Question: I'm trying to pixelate a JPEG with Java 6 and not having much luck. It needs to be with Java - not an image manipulation program like Photoshop, and it needs to come out looking old school - like this:

Can anybody help me?
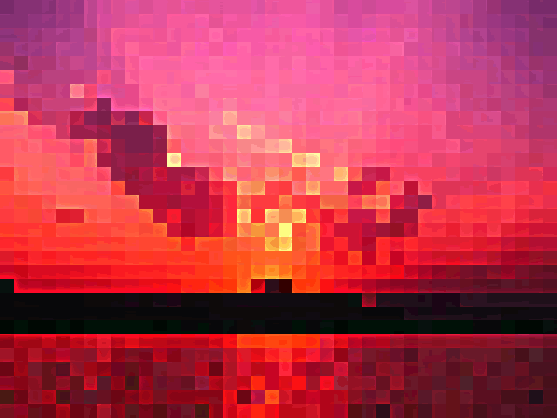
Answer: Using the 'java.awt.image' (<URL> APIs, you can easily loop through the image's pixels and perform the pixelation yourself.
Example code follows. You will need at least these imports: 'javax.imageio.ImageIO', 'java.awt.image.BufferedImage', 'java.awt.image.Raster', 'java.awt.image.WritableRaster', and 'java.io.File'.
Example:
'''
// How big should the pixelations be?
final int PIX_SIZE = 10;
// Read the file as an Image
img = ImageIO.read(new File("image.jpg"));
// Get the raster data (array of pixels)
Raster src = img.getData();
// Create an identically-sized output raster
WritableRaster dest = src.createCompatibleWritableRaster();
// Loop through every PIX_SIZE pixels, in both x and y directions
for(int y = 0; y < src.getHeight(); y += PIX_SIZE) {
for(int x = 0; x < src.getWidth(); x += PIX_SIZE) {
// Copy the pixel
double[] pixel = new double[3];
pixel = src.getPixel(x, y, pixel);
// "Paste" the pixel onto the surrounding PIX_SIZE by PIX_SIZE neighbors
// Also make sure that our loop never goes outside the bounds of the image
for(int yd = y; (yd < y + PIX_SIZE) && (yd < dest.getHeight()); yd++) {
for(int xd = x; (xd < x + PIX_SIZE) && (xd < dest.getWidth()); xd++) {
dest.setPixel(xd, yd, pixel);
}
}
}
}
// Save the raster back to the Image
img.setData(dest);
// Write the new file
ImageIO.write(img, "jpg", new File("image-pixelated.jpg"));
'''
---
Edit: I thought I should mention -- the 'double[] pixel' is, as far as I can tell, just the RGB color values. For example, when I dumped a single pixel, it looked like '{204.0, 197.0, 189.0}', a light tan color.